Question: I'm new in MVC 5. When I create MVC 5 project. There is a simple Bootstrap website. And on this sample website, create an account. The program created these tables for me on my DB.

And when I control this tables data type. All id column's data type is NVARCHAR(128) for GUID. But i want to convert this field to int.
I try change some codes (IdentityUser class, etc.), but these in Microsoft's Dll. So I can't change.
How can i change all string id columns, string to id in MVC Solution? When I create new account on website, automatically must be give int userId not GUID. And also the other tables (Roles,UserRoles) must be have int id.
Thanks.
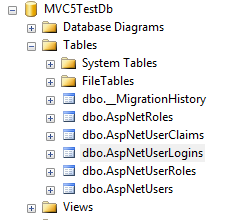
Answer: Basically you have to :
-Change the type of the key to int in the Identity user class
-Add customized Identity classes that use int as key
-Change the context class and user manager to use int as key
-Change start-up configuration to use int as key
-Change the AccountController to pass int as key
<URL> a link where all steps are explained to achieve this.